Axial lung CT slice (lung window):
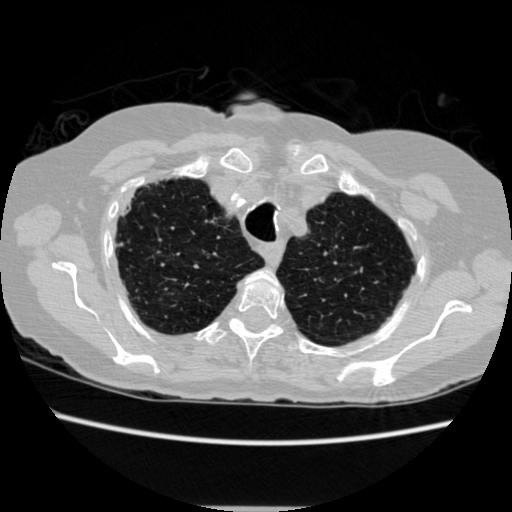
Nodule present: no